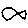
Label: fish